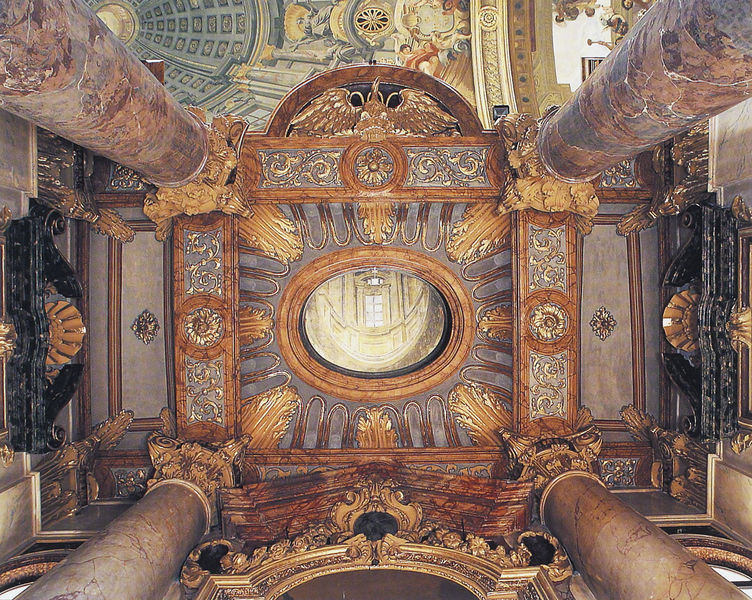
Titel: Universitätskirche (Jesuitenkirche)
Künstler: Andrea Pozzo
Standort: Wien, Universitätskirche (Jesuitenkirche) (EU - AUT)
Schlagwörter: adler, flügel, gemälde, himmel, fenster, laterne, licht, marmor, schmuck, säule, säulen, tier, malerei, architektur, barock, kirche, gold, decke, engel, kuppel, dekor, ornamente, verzierung, stuck, hoch, fotografie, gewölbe, dom, loch, rom, kapitell, greifvogel, fresko, gips, deckenmalerei, petersdom, okulus, vierung, organge, kupel, stuckatur, scheinmalerei, marmaor, #kirche, uschel